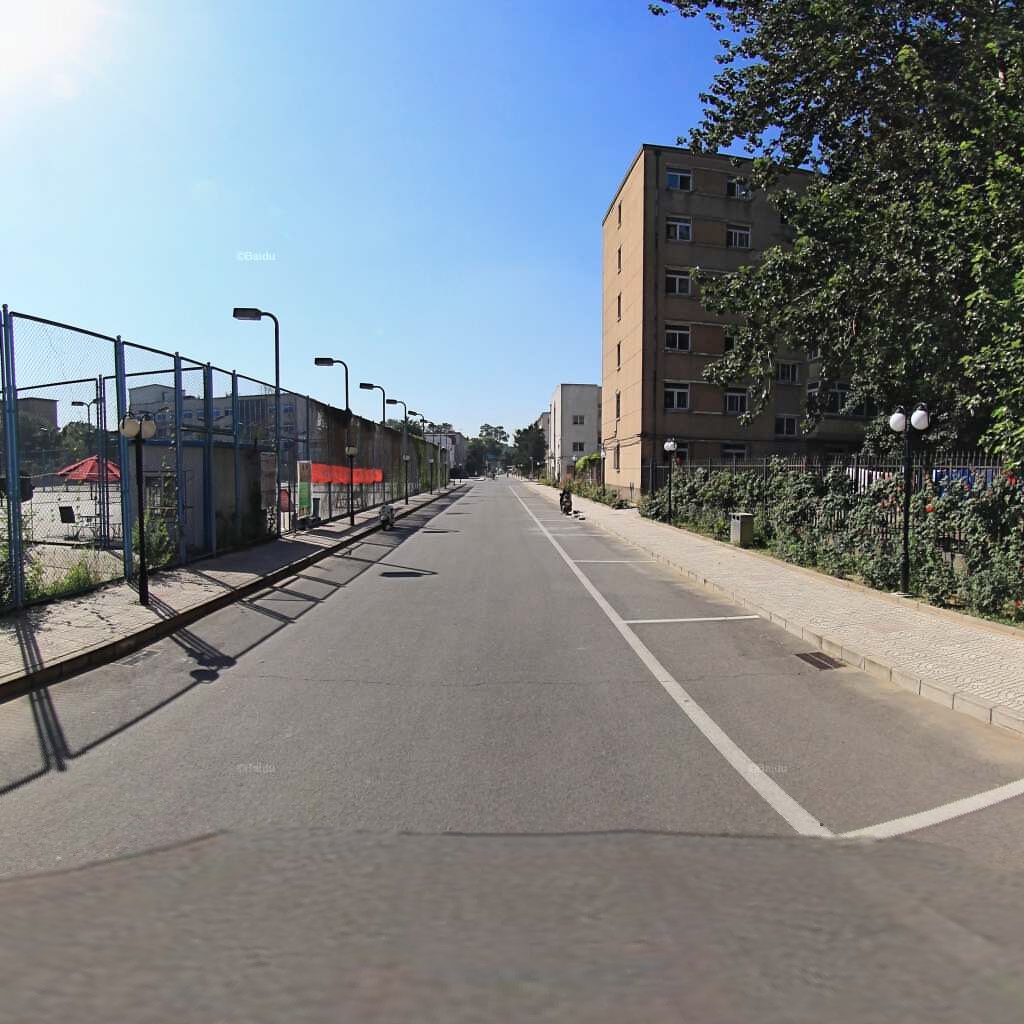
Region: Haidian
Road damage annotations: transverse crack